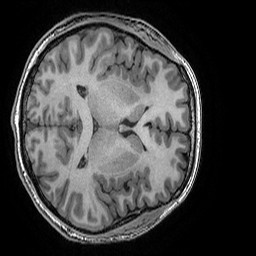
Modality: T1w
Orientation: axial
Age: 24
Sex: male
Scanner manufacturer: ge
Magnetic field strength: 3 T
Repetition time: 0.008184 s
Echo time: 0.003192 s